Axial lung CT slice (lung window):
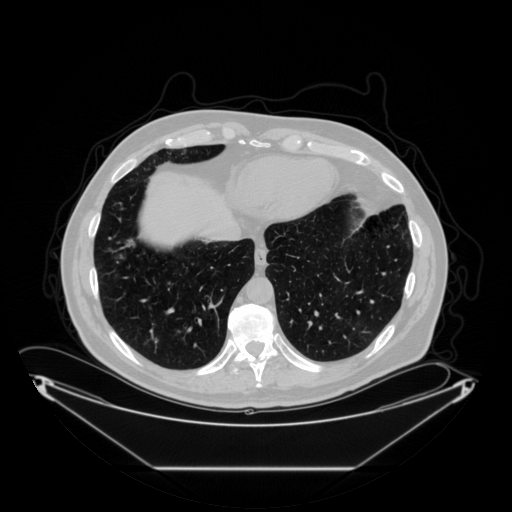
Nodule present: no